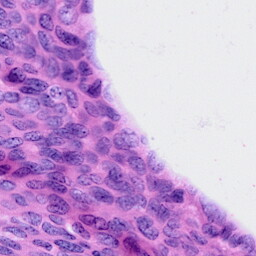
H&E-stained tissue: Cervix